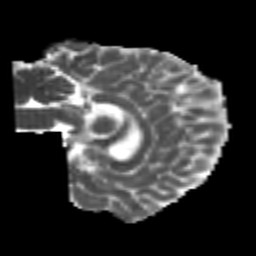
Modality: MD
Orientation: sagittal
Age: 22
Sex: female
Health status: healthy
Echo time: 0.074 s